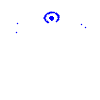
Particle: pion